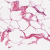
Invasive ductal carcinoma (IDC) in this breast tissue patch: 0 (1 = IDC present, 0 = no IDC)